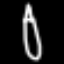
Label: pencil